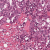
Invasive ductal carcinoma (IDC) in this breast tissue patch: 1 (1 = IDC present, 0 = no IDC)